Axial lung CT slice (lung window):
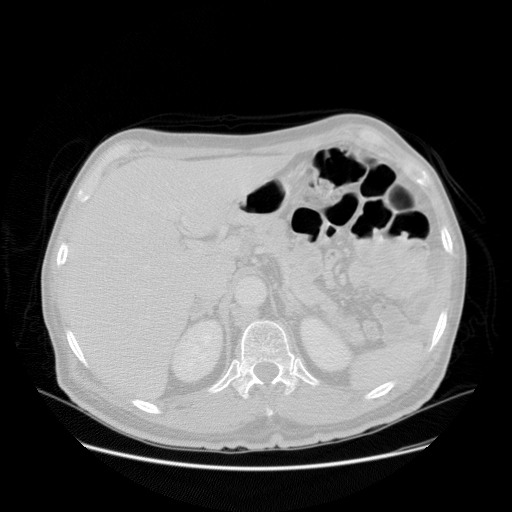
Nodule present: no